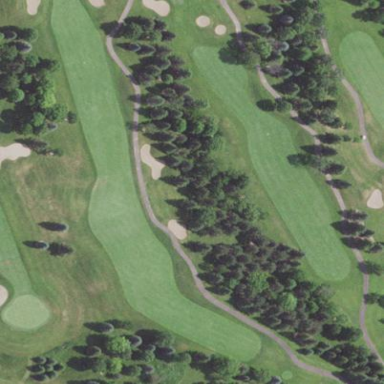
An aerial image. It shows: Rough area on grassy golf course.